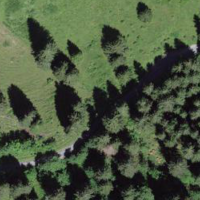
EUNIS habitat code: 43
Species observed at this site:
Petasites albus